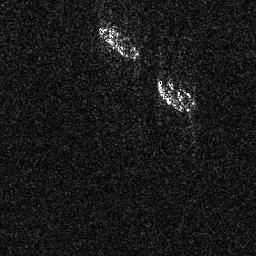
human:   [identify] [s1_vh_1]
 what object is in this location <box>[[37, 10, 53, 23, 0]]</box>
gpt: <ref>1 medium ship at the top</ref>

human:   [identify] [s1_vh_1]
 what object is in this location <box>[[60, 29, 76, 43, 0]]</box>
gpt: <ref>1 medium ship at the center</ref>